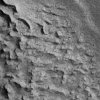
Atmospheric dust classification: not_dusty